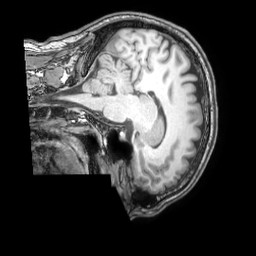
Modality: T1w
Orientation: sagittal
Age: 31
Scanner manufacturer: philips
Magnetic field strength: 3 T
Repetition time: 0.007 s
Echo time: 0.003501 s